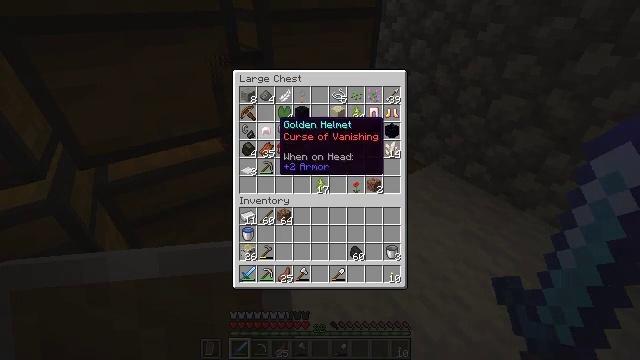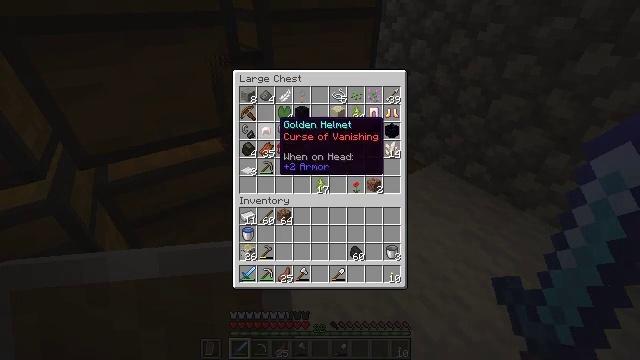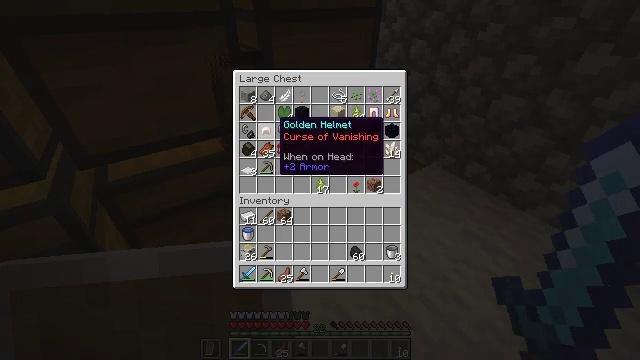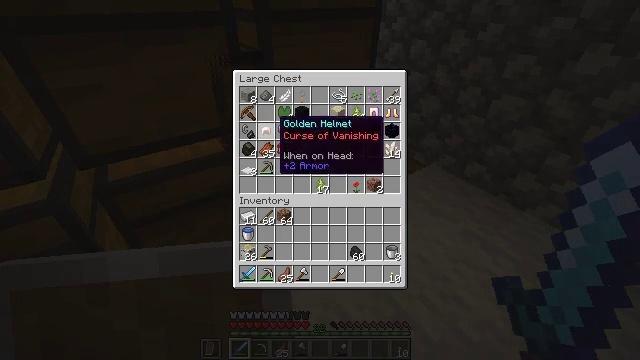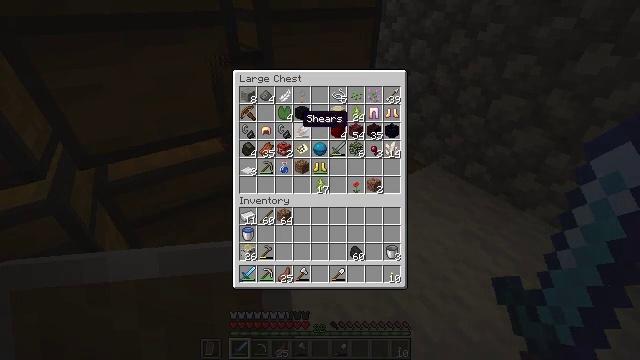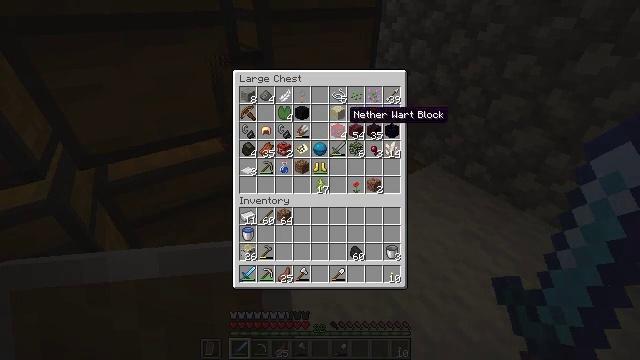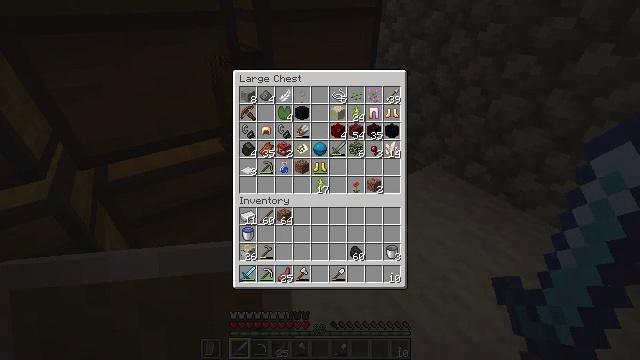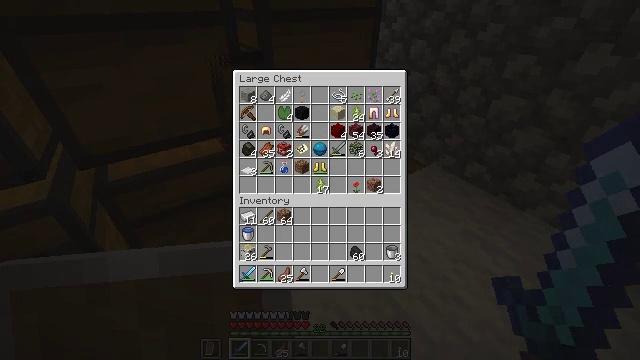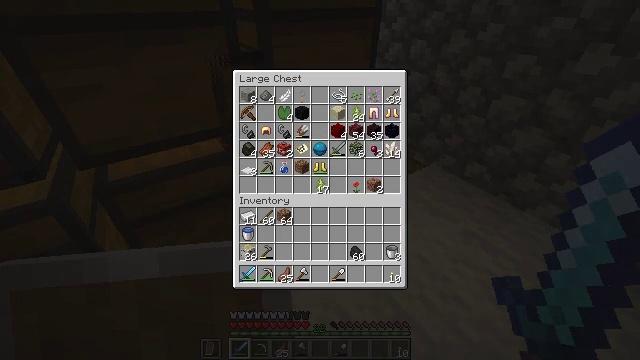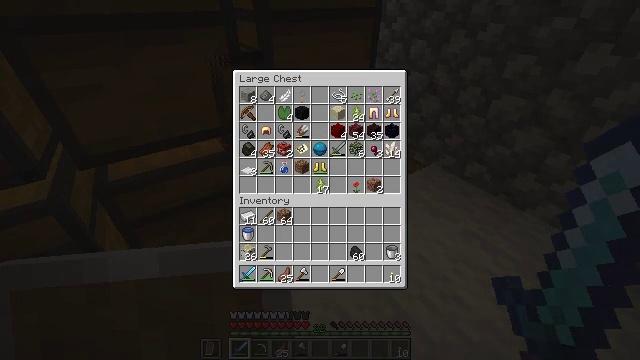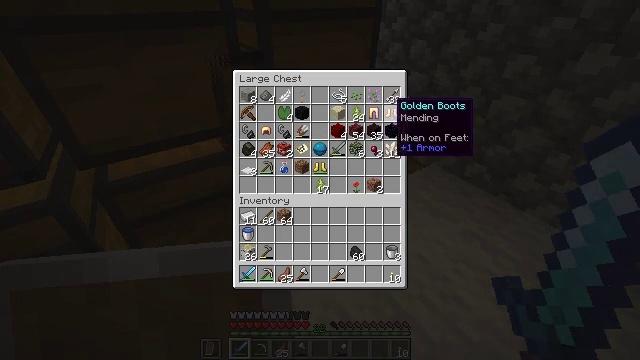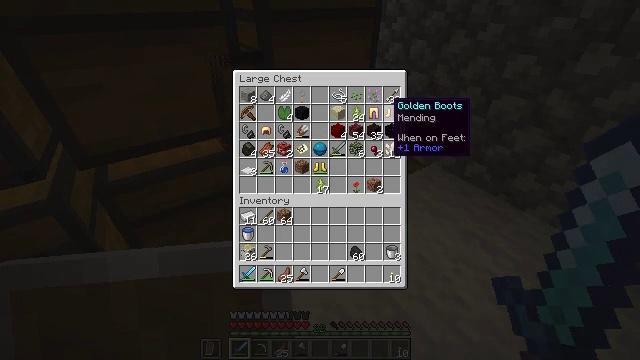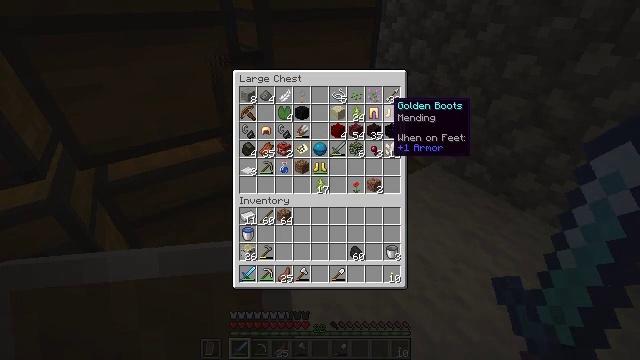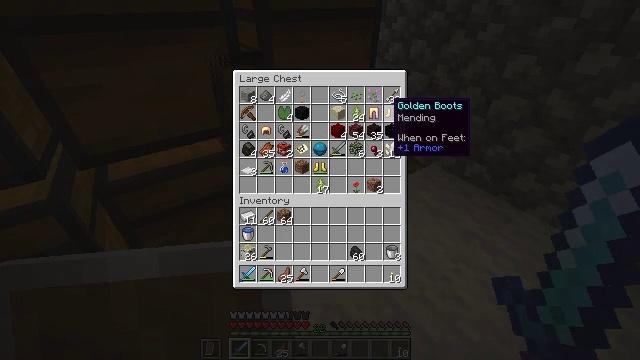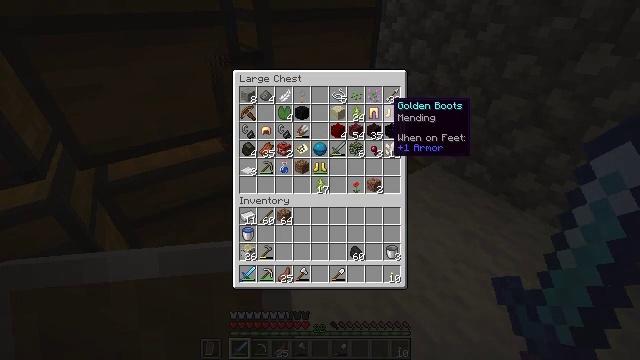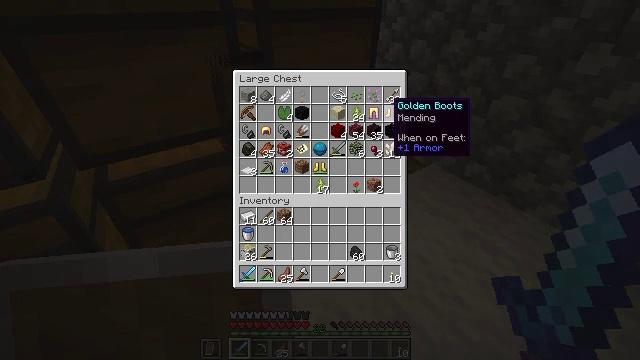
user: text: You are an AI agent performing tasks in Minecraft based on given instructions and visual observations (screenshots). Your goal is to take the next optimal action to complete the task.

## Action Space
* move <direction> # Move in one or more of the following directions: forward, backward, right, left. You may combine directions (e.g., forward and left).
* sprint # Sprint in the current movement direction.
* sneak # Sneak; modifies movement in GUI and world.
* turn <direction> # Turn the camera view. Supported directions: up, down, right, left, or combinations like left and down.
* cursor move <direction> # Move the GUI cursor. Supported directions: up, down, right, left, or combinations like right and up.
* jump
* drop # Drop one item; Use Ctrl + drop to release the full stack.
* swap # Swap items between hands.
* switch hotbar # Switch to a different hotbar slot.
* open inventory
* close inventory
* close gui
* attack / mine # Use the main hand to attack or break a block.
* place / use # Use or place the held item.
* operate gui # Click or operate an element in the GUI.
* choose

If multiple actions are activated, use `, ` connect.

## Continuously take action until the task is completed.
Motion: motion action
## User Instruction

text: Collect the nether wart block for decoration.
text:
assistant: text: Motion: no_op
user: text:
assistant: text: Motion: no_op
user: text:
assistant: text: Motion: no_op
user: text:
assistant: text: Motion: cursor move right
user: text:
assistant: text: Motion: cursor move right
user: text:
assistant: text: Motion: cursor move right
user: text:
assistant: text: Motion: no_op
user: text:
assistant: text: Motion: no_op
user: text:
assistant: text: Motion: cursor move left
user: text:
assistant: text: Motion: cursor move left
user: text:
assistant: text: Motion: no_op
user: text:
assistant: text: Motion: no_op
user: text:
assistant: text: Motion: no_op
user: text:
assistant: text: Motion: no_op
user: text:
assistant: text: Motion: no_op
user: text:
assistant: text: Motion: no_op
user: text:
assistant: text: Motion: no_op
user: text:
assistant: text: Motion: no_op
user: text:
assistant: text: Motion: no_op
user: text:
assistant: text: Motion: no_op
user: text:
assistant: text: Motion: no_op
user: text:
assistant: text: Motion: no_op
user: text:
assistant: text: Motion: no_op
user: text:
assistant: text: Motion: no_op
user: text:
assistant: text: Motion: no_op
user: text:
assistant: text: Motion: no_op
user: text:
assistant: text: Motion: no_op
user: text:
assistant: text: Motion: no_op
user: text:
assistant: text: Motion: no_op
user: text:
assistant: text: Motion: no_op